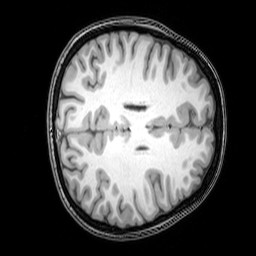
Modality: T1w
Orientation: axial
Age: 21
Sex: female
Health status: healthy
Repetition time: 0.081 s
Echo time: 0.037 s